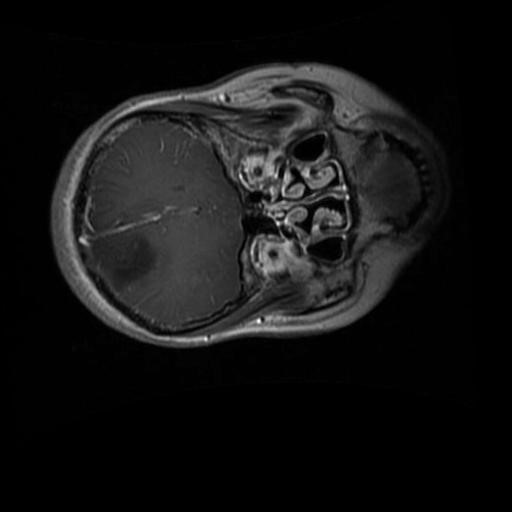
Label: brain_glioma